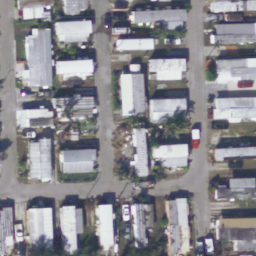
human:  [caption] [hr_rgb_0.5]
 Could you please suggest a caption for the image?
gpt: Many mobile homes arranged haphazardly in the mobile home park .

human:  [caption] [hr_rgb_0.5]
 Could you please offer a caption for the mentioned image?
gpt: Lots of mobile homes arranged haphazardly with plants surrounded in the mobile home park .

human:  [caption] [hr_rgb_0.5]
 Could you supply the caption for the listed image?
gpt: Many mobile homes arranged haphazardly in the mobile home park and some roads go through this area .

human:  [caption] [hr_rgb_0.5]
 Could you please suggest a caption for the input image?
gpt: Many mobile homes are closed to each other in the mobile home park .

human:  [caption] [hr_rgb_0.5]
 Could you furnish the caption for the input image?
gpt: Lots of mobile homes are closed to each other and some roads go through this area .